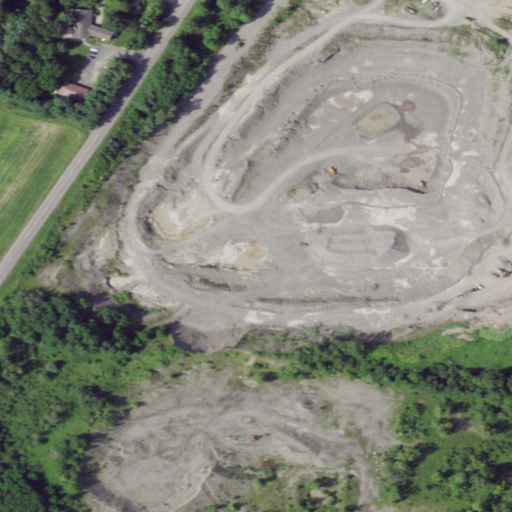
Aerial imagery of mountain in New York named Bishop Hill containing barren land, cultivated crops, pasture, low intensity development, evergreen forest, open development, and deciduous forest